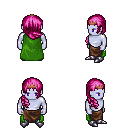
a pixel art fantasy rpg character, male body template, dark elf, purple skin, green cape, robe skirt, pink right-swept hairstyle, bronze tiara, metal boots, four views (front, back, left, right), 2x2 character sprite sheet, small pixel art, hard edges, no anti-aliasing